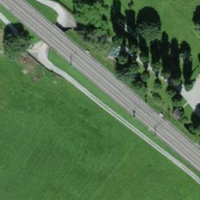
EUNIS habitat code: 24
Species observed at this site:
Motacilla alba